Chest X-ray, AP view. Patient: 59 years old, sex M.
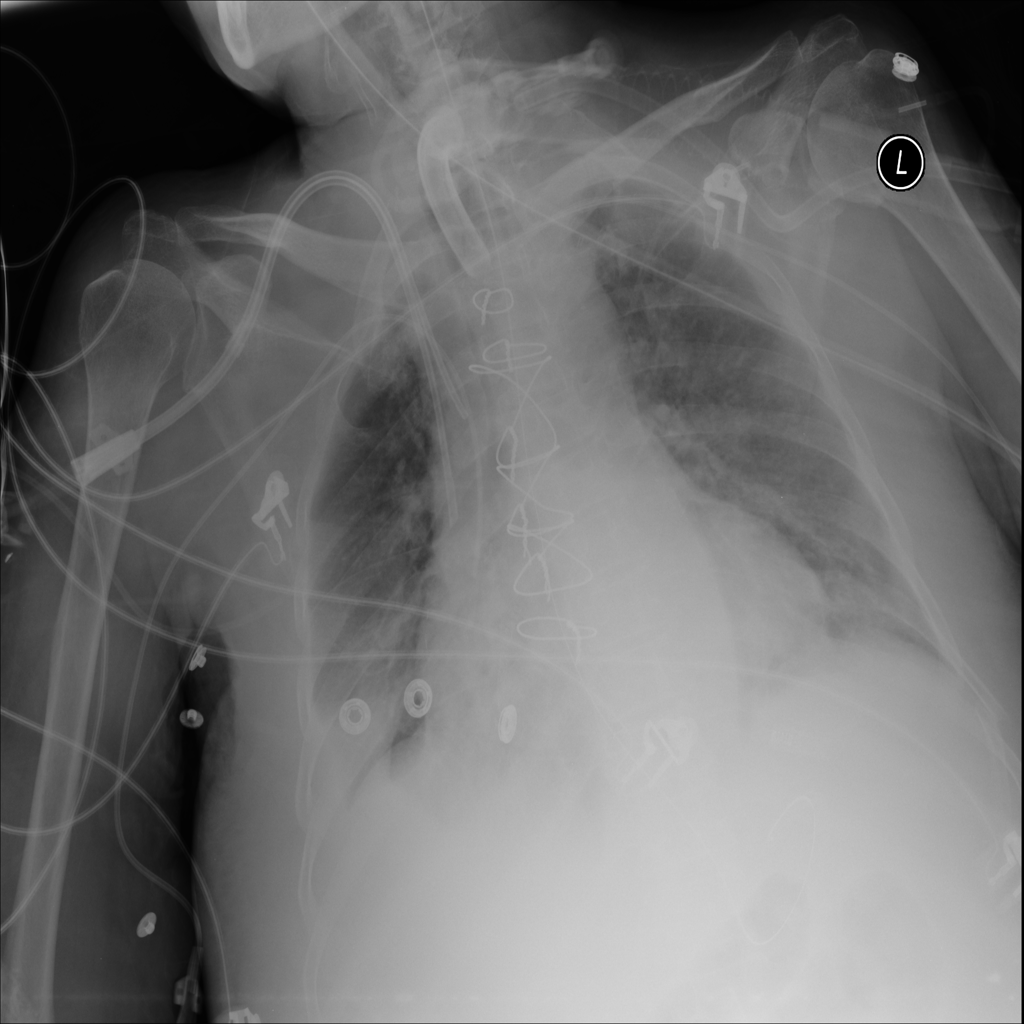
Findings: Atelectasis, Effusion, Fibrosis